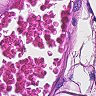
Metastatic tissue present: no